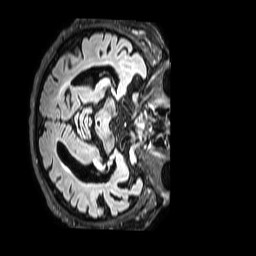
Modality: FLAIR
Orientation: axial
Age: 87
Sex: male
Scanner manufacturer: philips
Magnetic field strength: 3 T
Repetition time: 4.8 s
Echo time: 0.2795 s